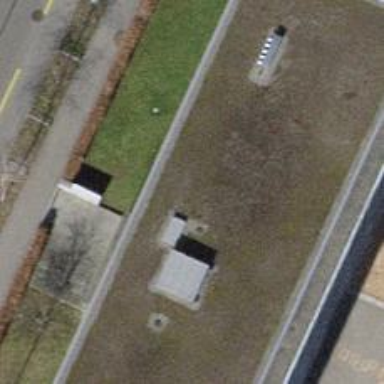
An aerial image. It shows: Kindergarten.